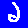
Digit: 2